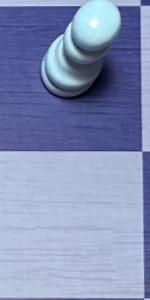
Label: Empty